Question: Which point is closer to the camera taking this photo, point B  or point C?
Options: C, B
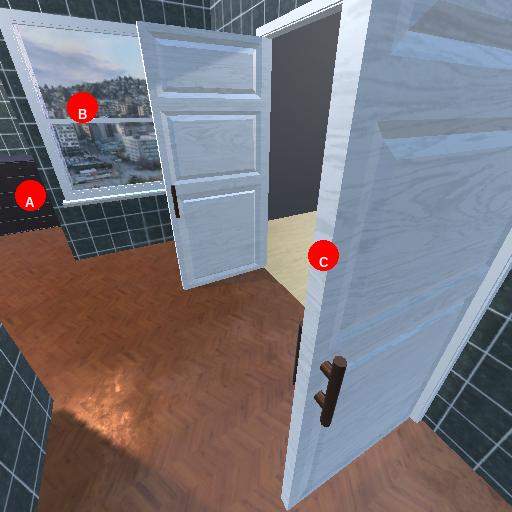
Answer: C